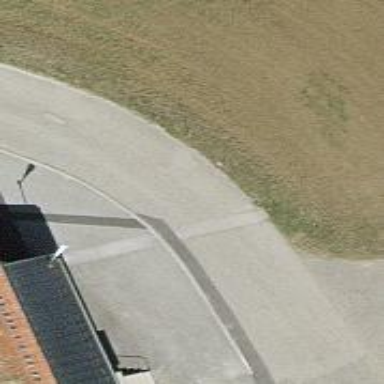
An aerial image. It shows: Unclassified road with asphalt surface.